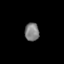
Tissue: lung
Cell type: Epithelial cells
Senescence score: 0.1559
Nuclear area (px): 256
Mean DAPI intensity: 127.473